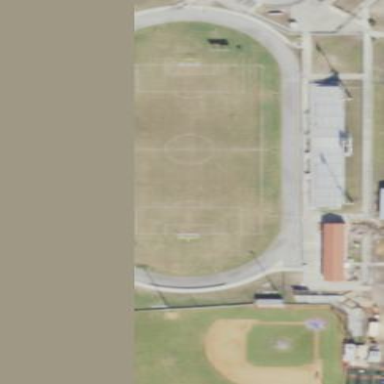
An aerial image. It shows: American football pitch.